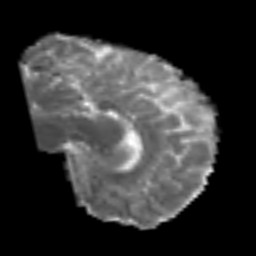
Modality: MD
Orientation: sagittal
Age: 50
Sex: male
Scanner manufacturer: siemens
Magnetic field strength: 3 T
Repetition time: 6.1 s
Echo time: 0.101 s